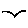
Label: bird